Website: lowes
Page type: payment
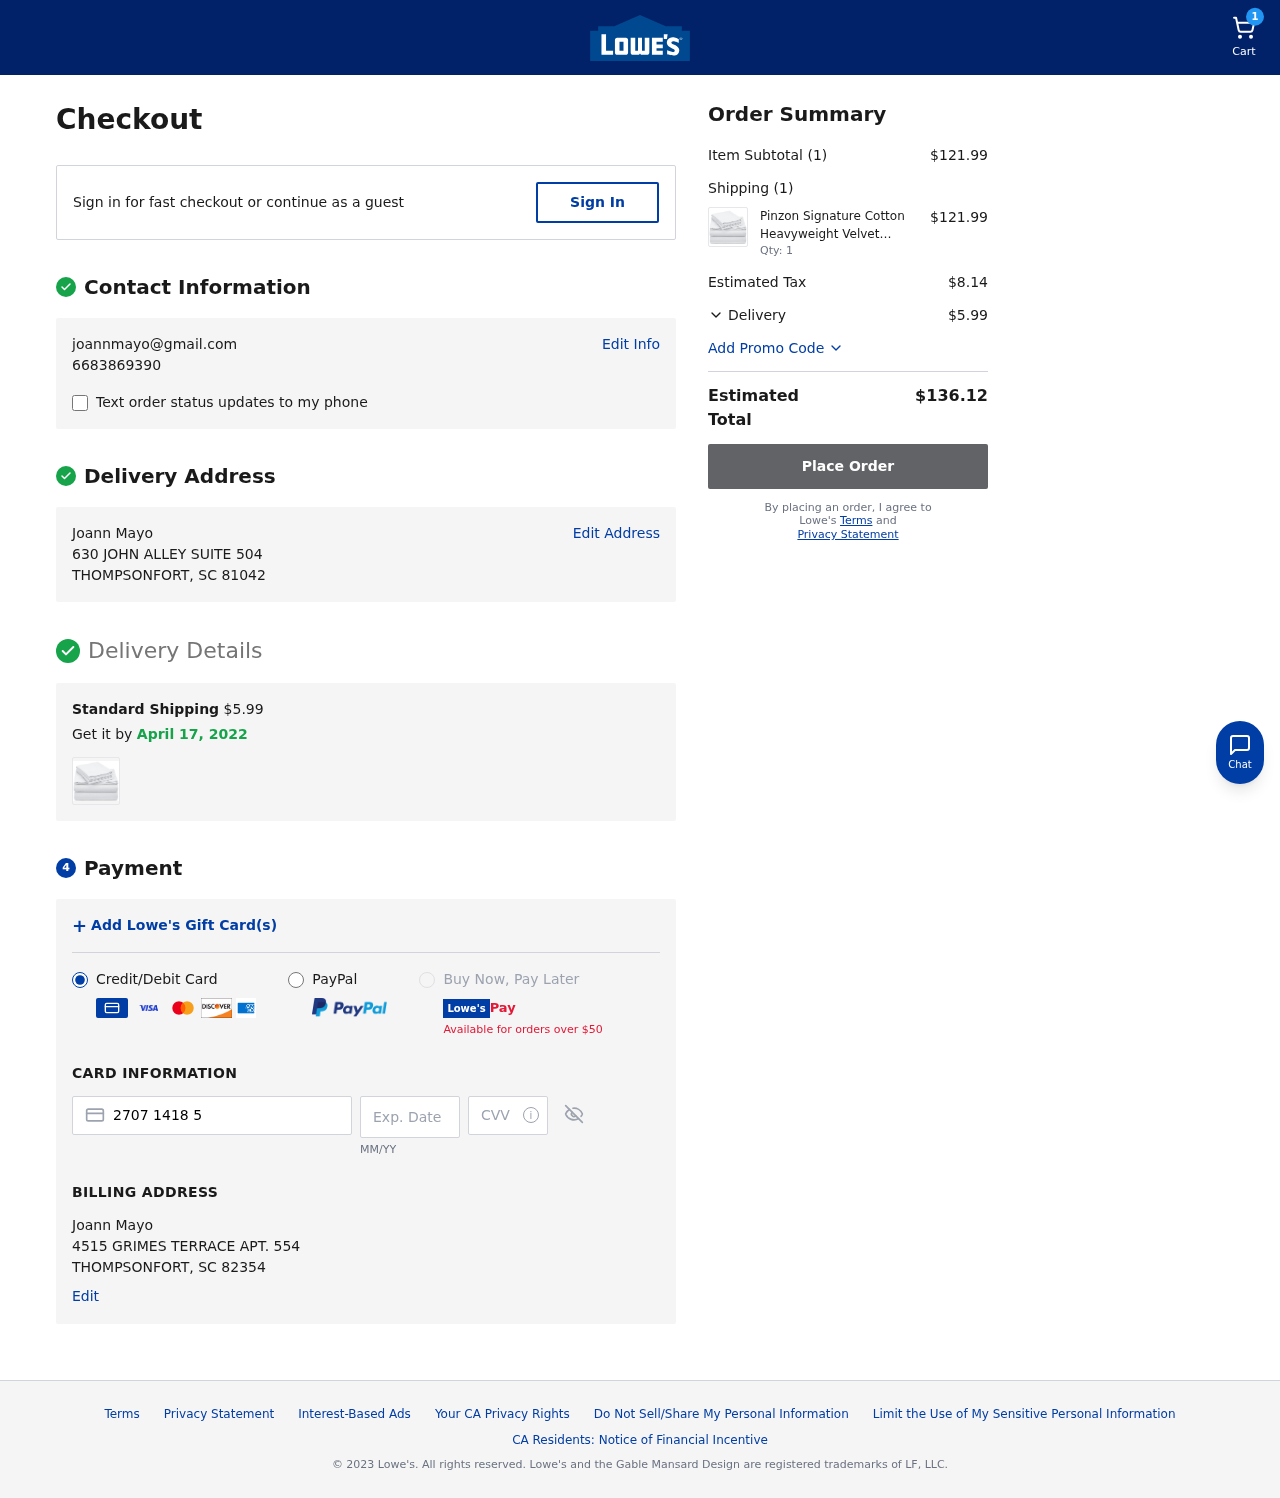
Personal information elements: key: PII_CARD_CVV
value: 016
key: PII_CARD_EXPIRY
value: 03/29
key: PII_CARD_NUMBER
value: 2707 1418 5106 8696
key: PII_CITY_STATE_ZIP2
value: THOMPSONFORT, SC 82354
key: PII_EMAIL
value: joannmayo@gmail.com
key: PII_FULLNAME
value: Joann Mayo
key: PII_FULLNAME2
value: Joann Mayo
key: PII_PHONE
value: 6683869390
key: PII_STREET
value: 630 JOHN ALLEY SUITE 504
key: PII_STREET2
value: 4515 GRIMES TERRACE APT. 554
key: PII_CITY_STATE_ZIP
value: THOMPSONFORT, SC 81042
Product elements: key: PRODUCT1_NAME
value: Pinzon Signature Cotton Heavyweight Velvet Flannel Sheet Set - King, White
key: PRODUCT1_PRICE
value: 121.99
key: PRODUCT1_QUANTITY
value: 1
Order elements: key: ORDER_NUM_ITEMS
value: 1
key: ORDER_SHIPPING_COST
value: $5.99
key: ORDER_DELIVERY_DATE
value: April 17, 2022
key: ORDER_SUBTOTAL
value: $121.99
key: ORDER_NUM_ITEMS2
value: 1
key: ORDER_TAX
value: $8.14
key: ORDER_SHIPPING_COST2
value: $5.99
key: ORDER_TOTAL
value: $136.12